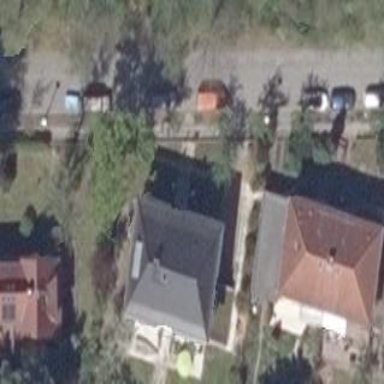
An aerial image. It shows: Detached building with hipped roof.